Current action and preconditions to check: trajectory_clear

Your task: For each precondition in the list above, predict whether it will hold at this action.

Consider the current scene as observed from the mobile robot's camera, and analyze the predicted future states of all dynamic agents (e.g., people, animals, vehicles, or any moving entities) within the NEXT SECOND.

IMPORTANT: Only answer "very likely" if you are absolutely certain—based on strong, clear evidence—that a dynamic agent will violate the precondition in the predicted future state. Do NOT answer "very likely" for unlikely, ambiguous, or low-probability risks.

Ask yourself for each precondition: Is there a high probability, with clear and convincing evidence, that the predicted future states of any dynamic agent will interfere with the predicted future state of the currently executing action within the NEXT SECOND, causing that precondition to fail?

Assess the risk level based on these predictions. Use "likely" or "very likely" if motions create a clear risk of interference.

Use "neutral" or "improbable" if agents are nearby but their predicted paths are clearly diverging or non-conflicting.

Failure Risk Categories: "very improbable", "improbable", "neutral", "likely", "very likely"

Answer Format: Output ONLY the probability_of_failure value from these categories: "very improbable", "improbable", "neutral", "likely", "very likely"

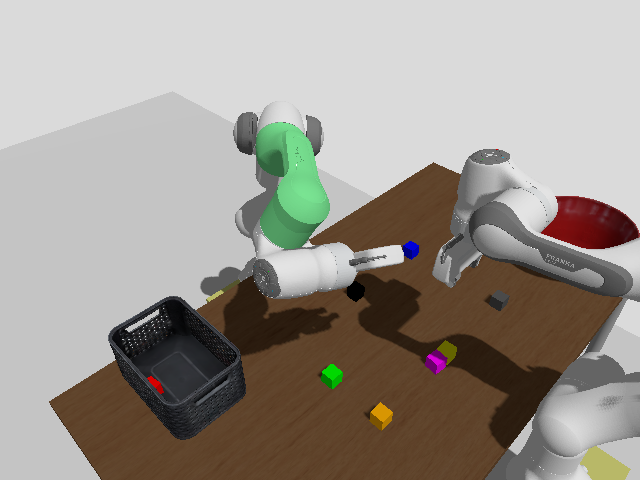

Answer: neutral